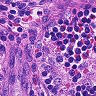
Metastatic tissue present: no